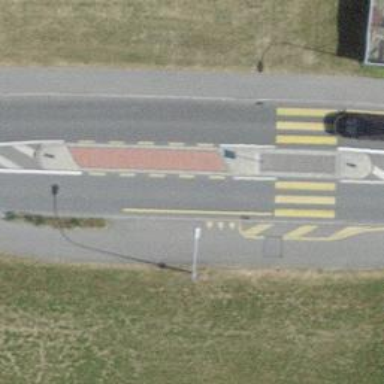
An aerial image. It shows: Marked road crossing.